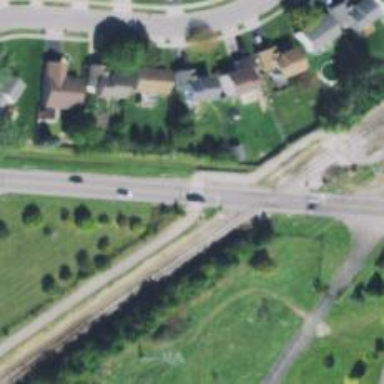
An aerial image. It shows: Marked road crossing.